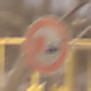
Verkehrszeichen: UeberholverbotKraftfahrzeuge
Umgebung: Outdoor, Urban
Tageszeit: Night
Wetter: Overcast
Licht: Artificial
Jahreszeit: Winter
Kontrast: MediumContrast